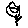
Label: flower